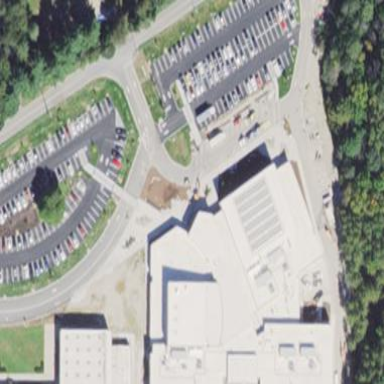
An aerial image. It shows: School building.